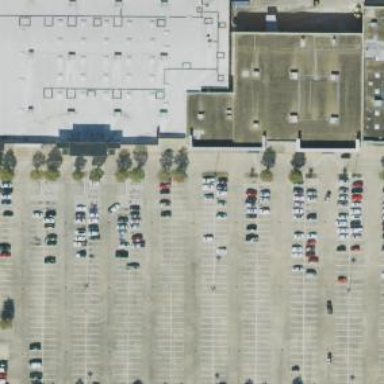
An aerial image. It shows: Parking space is available.